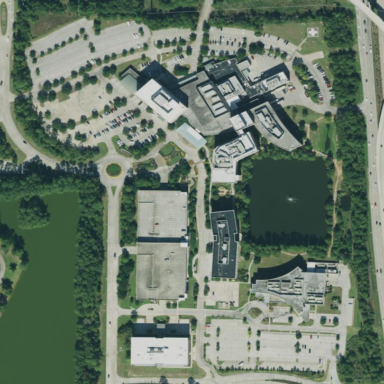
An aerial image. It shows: Healthcare facility identified as hospital.